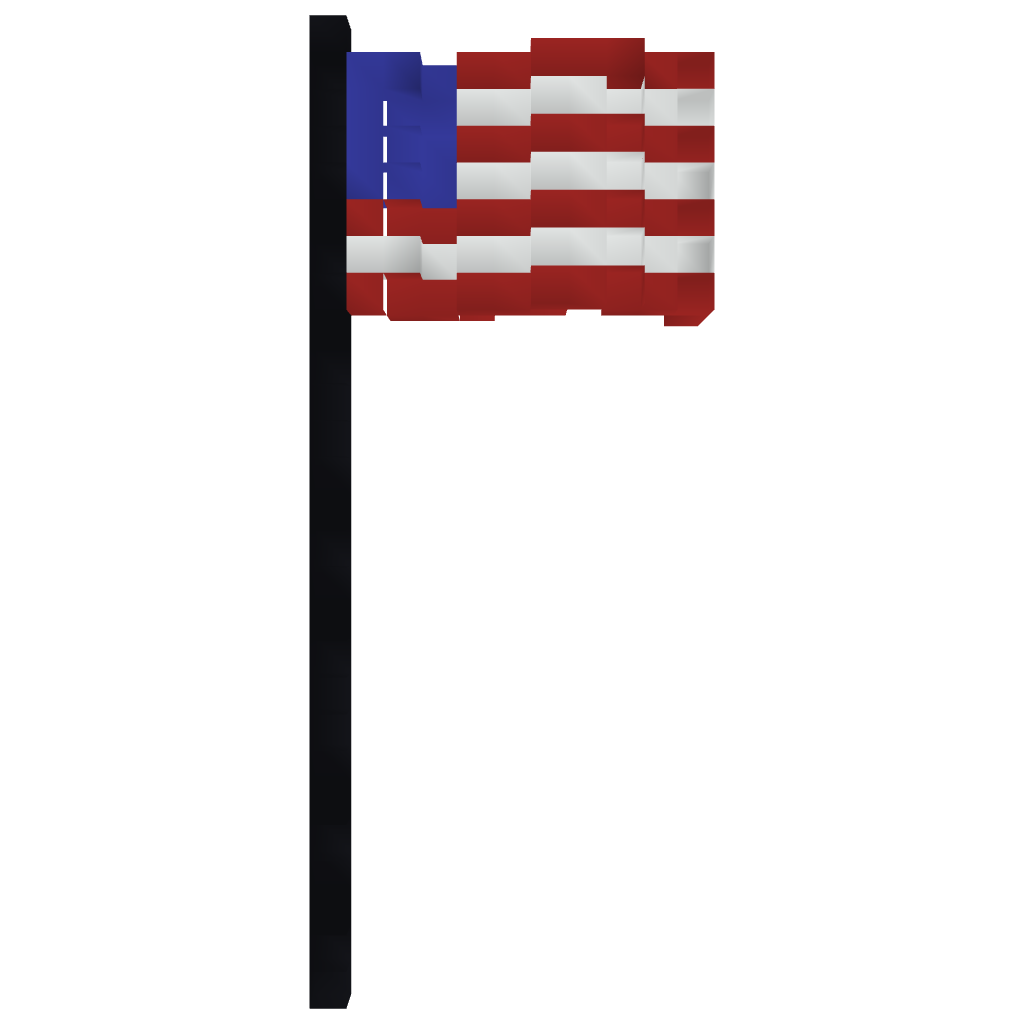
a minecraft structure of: USA Flag!